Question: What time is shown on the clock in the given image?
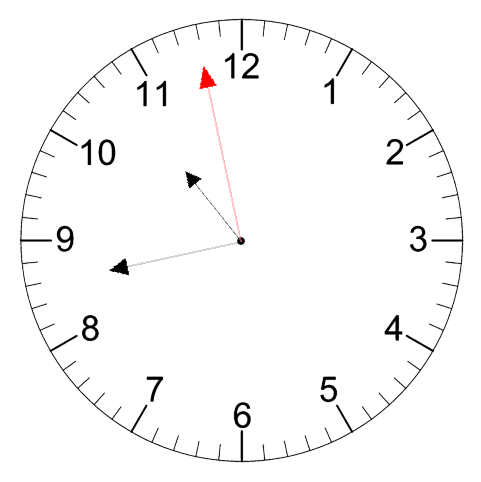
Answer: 10:42:58